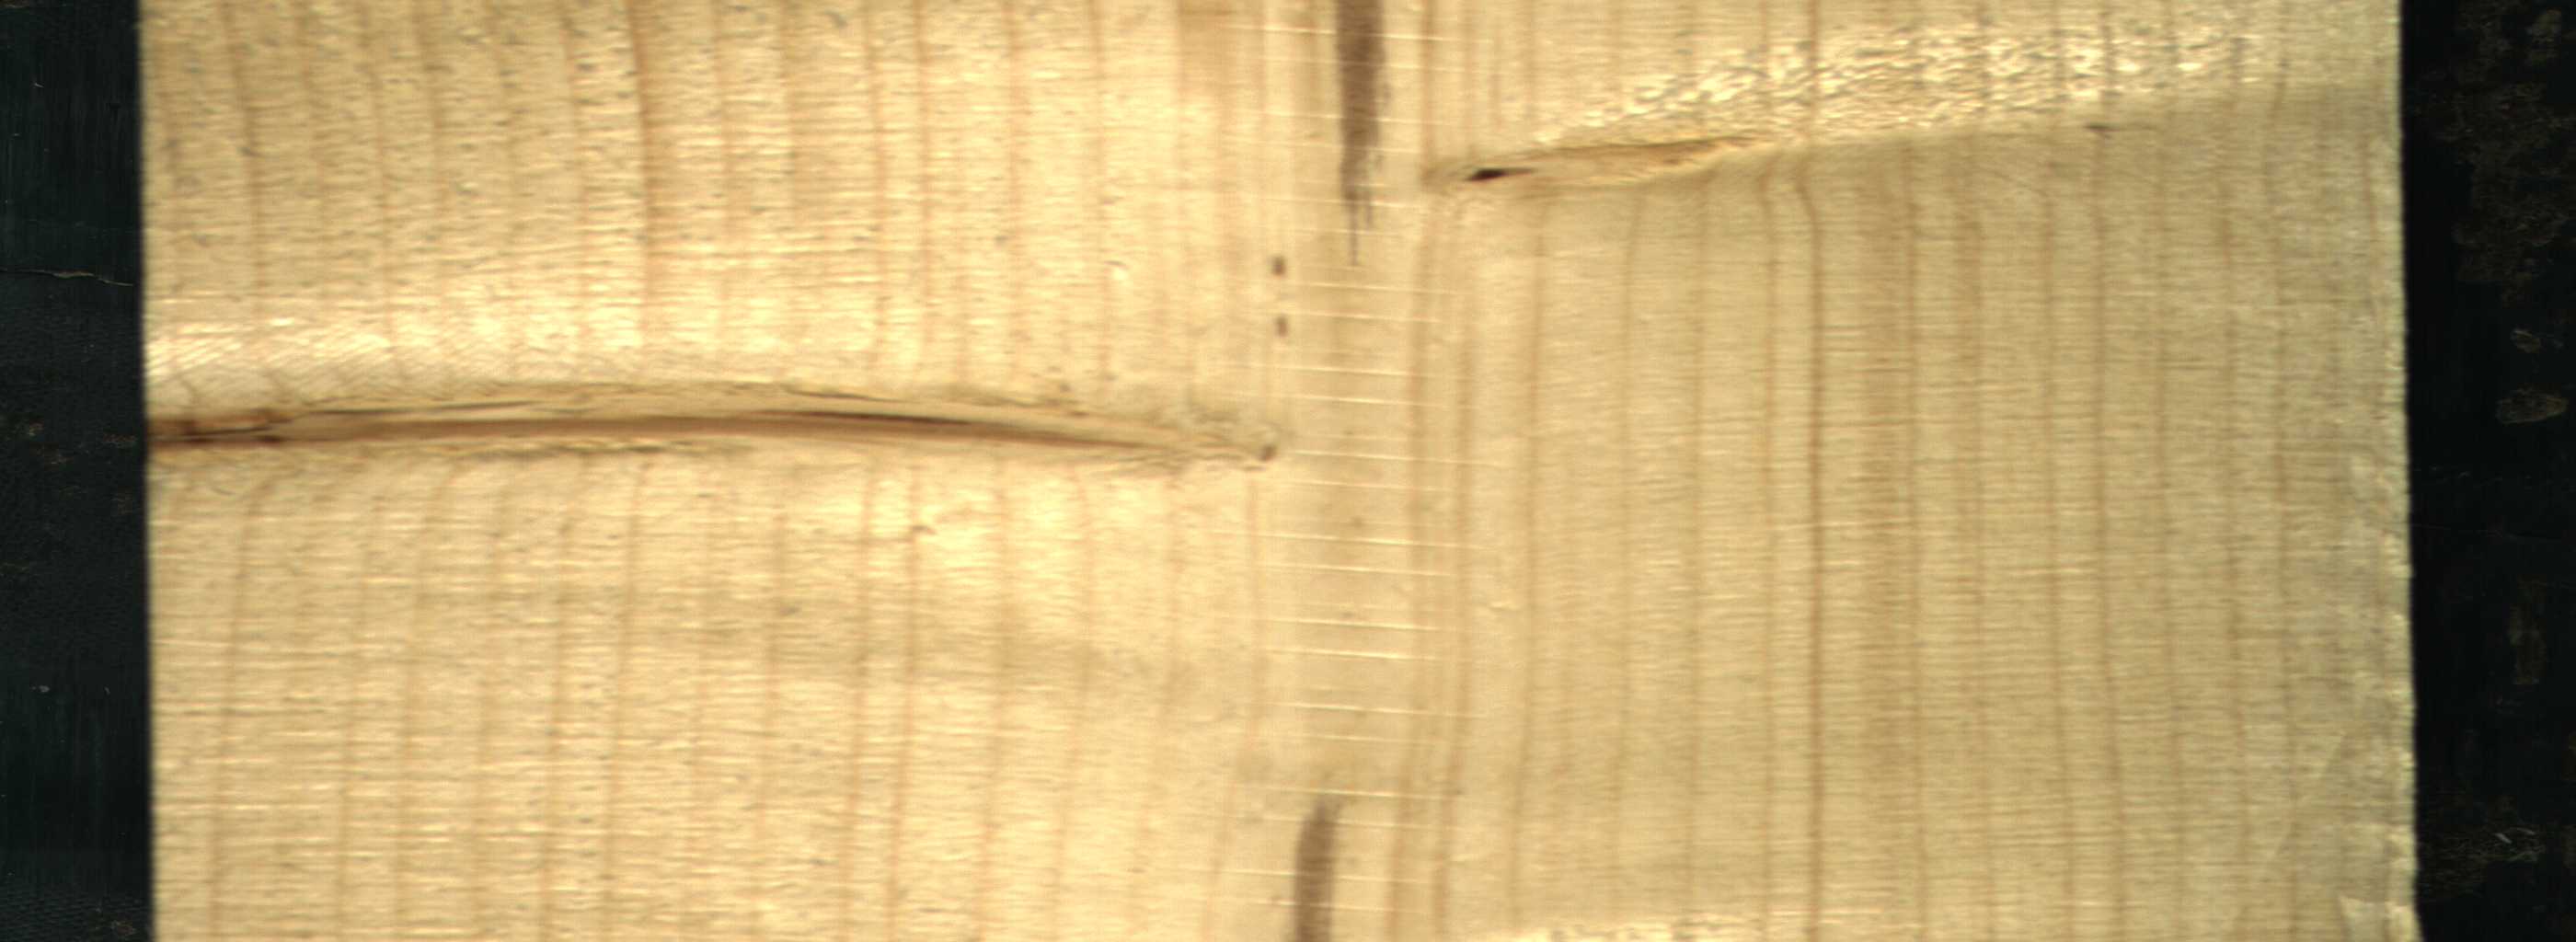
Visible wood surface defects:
Marrow
Marrow
Live_Knot
Live_Knot